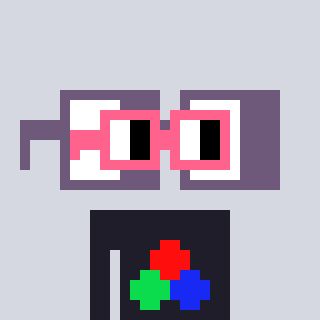
a pixel art character with square pink glasses, a glasses-shaped head and a grayscale-colored body on a cool background